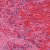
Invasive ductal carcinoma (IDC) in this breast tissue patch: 0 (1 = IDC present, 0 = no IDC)